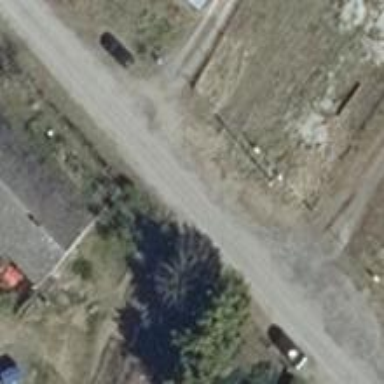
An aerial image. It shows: Residential road with concrete lanes.